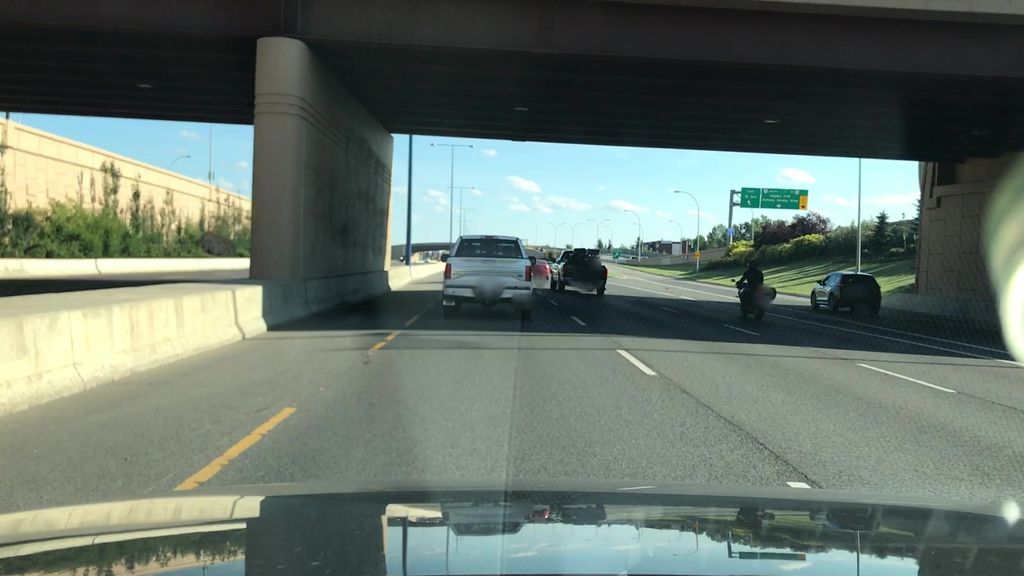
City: edmonton